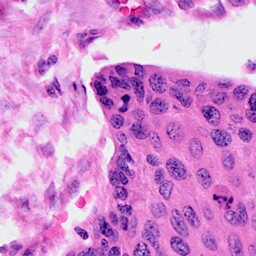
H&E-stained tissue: Cervix